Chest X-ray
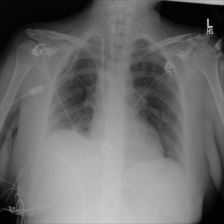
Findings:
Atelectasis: negative
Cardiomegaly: negative
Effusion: negative
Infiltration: negative
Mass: negative
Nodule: negative
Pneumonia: negative
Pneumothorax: negative
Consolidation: negative
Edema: negative
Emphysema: negative
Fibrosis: negative
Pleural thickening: negative
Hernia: negative